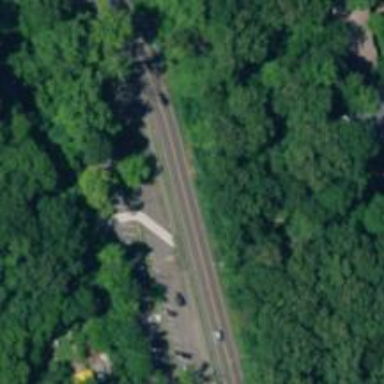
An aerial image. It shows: Marked asphalt cycleway with crossing island.